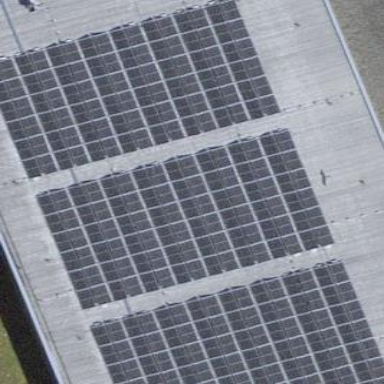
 consisting of solar photovoltaic panels."